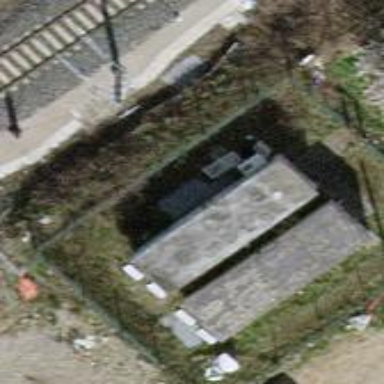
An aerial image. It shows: Flat-roofed service building.